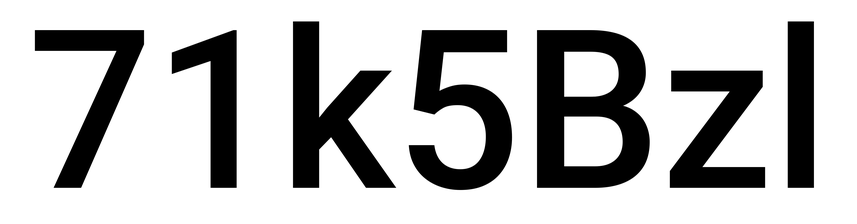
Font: Roboto_Medium